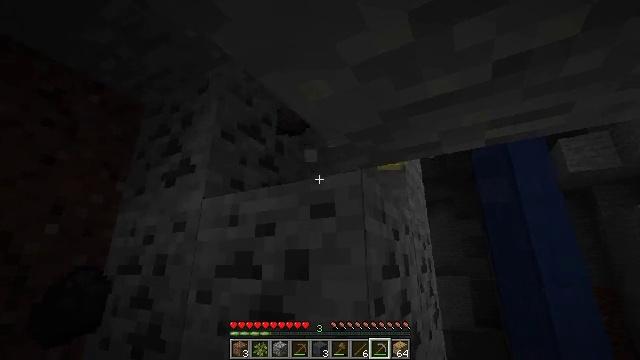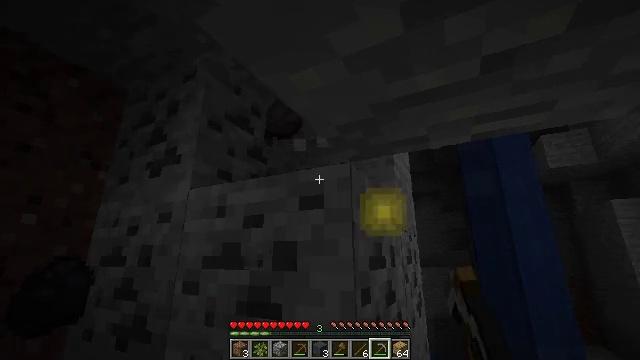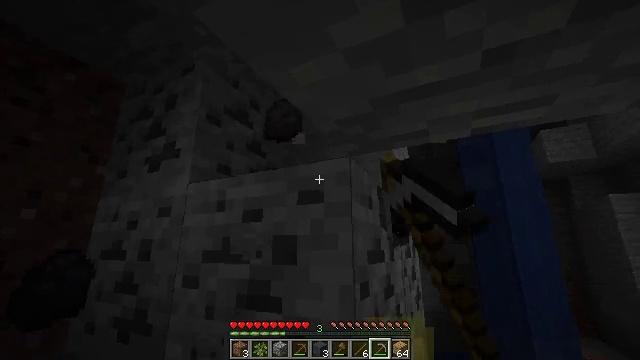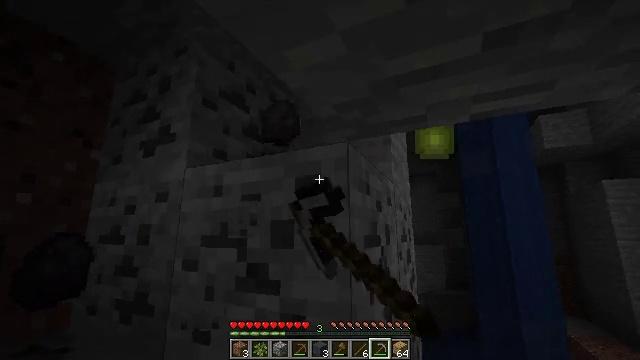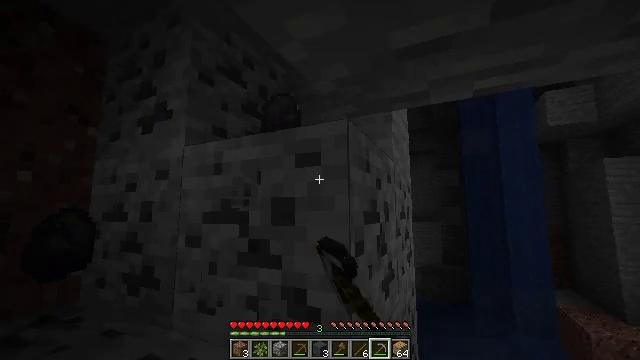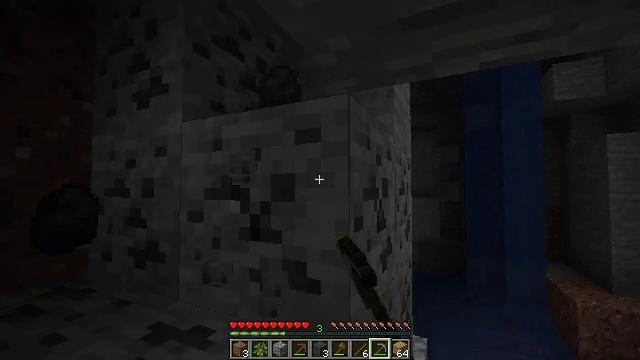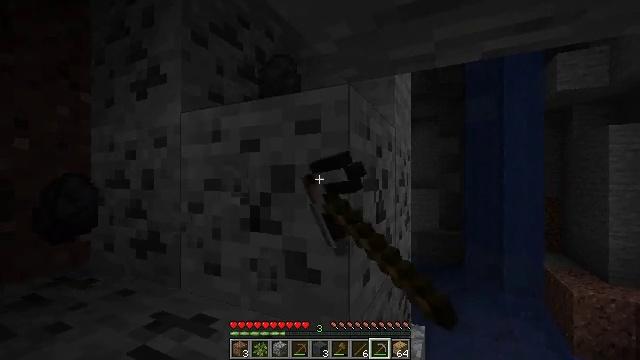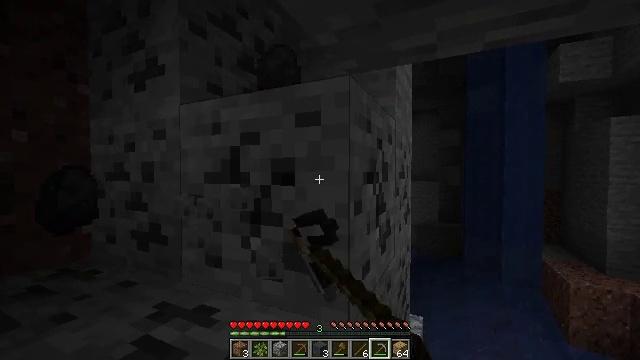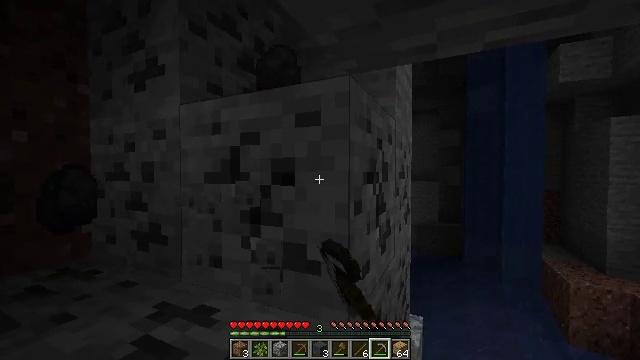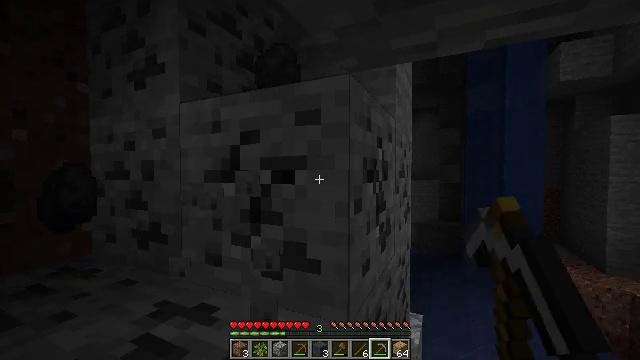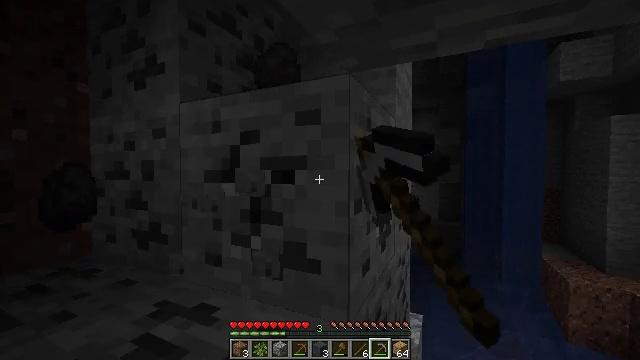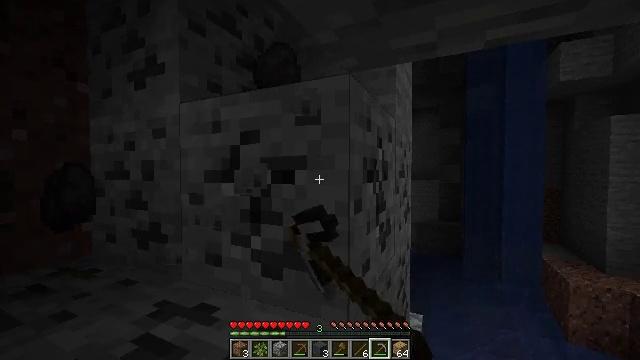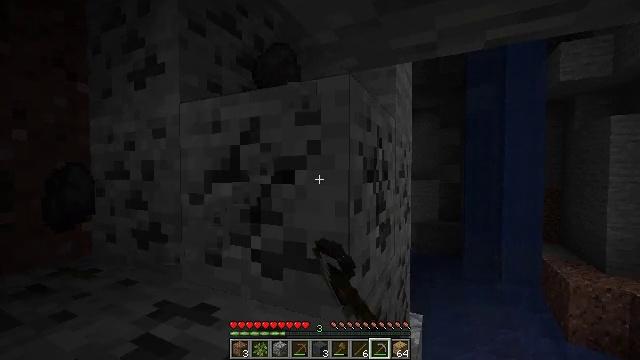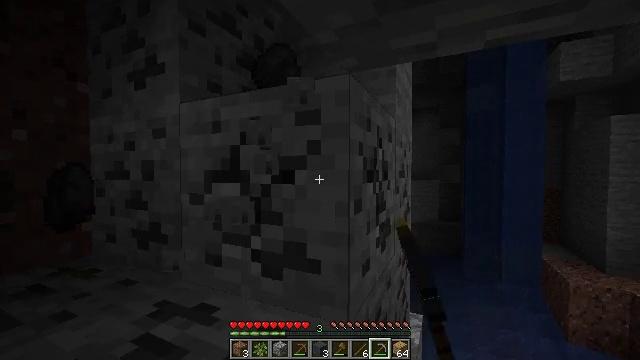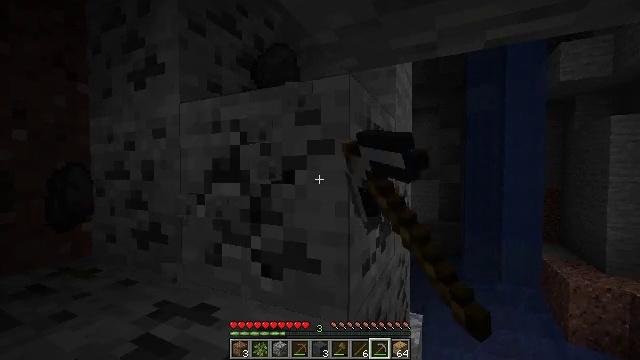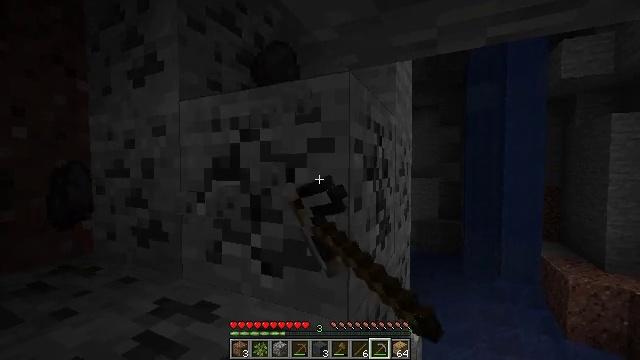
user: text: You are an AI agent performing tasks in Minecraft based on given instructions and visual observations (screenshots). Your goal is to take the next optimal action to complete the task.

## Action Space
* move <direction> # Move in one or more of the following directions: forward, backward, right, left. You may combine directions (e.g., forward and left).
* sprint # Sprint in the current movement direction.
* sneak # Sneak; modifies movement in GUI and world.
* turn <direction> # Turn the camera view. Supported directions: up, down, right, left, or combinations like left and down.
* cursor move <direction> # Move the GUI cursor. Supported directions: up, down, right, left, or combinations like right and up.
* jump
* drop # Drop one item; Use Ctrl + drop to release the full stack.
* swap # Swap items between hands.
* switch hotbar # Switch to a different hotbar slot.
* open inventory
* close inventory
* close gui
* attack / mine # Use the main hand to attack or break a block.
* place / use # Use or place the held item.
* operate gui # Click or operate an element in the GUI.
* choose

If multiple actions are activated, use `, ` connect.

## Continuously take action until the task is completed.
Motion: motion action
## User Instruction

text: Collect coal by mining the ore.
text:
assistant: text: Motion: turn right and down, attack / mine
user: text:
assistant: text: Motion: turn down, attack / mine
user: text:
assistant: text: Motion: turn down, attack / mine
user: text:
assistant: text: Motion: turn down, attack / mine
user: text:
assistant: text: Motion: turn down, attack / mine
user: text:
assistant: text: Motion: turn down, attack / mine
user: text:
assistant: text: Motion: turn down, attack / mine
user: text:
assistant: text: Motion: attack / mine
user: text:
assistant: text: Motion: attack / mine
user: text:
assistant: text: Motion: attack / mine
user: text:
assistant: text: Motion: attack / mine
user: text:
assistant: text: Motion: attack / mine
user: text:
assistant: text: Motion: attack / mine
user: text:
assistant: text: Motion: attack / mine
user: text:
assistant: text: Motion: attack / mine
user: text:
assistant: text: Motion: turn down, attack / mine
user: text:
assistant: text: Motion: attack / mine
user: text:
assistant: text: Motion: attack / mine
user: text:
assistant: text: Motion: attack / mine
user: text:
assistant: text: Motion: attack / mine
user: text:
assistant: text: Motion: attack / mine
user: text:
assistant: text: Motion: attack / mine
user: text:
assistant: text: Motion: turn down, attack / mine
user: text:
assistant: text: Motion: turn down, attack / mine
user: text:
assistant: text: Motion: attack / mine
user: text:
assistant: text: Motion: attack / mine
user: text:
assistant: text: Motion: attack / mine
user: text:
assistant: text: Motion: turn down, attack / mine
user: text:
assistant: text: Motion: turn left and down, attack / mine
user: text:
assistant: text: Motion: turn down, attack / mine